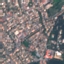
Land use / land cover class: Residential